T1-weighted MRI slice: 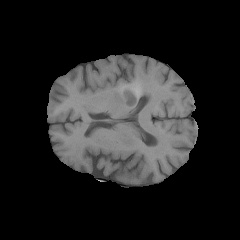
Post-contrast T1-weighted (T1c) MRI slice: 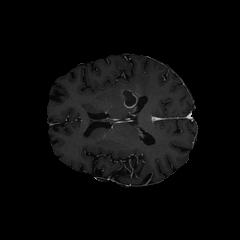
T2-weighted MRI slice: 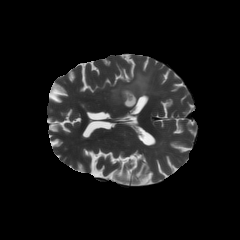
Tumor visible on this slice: yes